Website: slack
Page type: billing-address
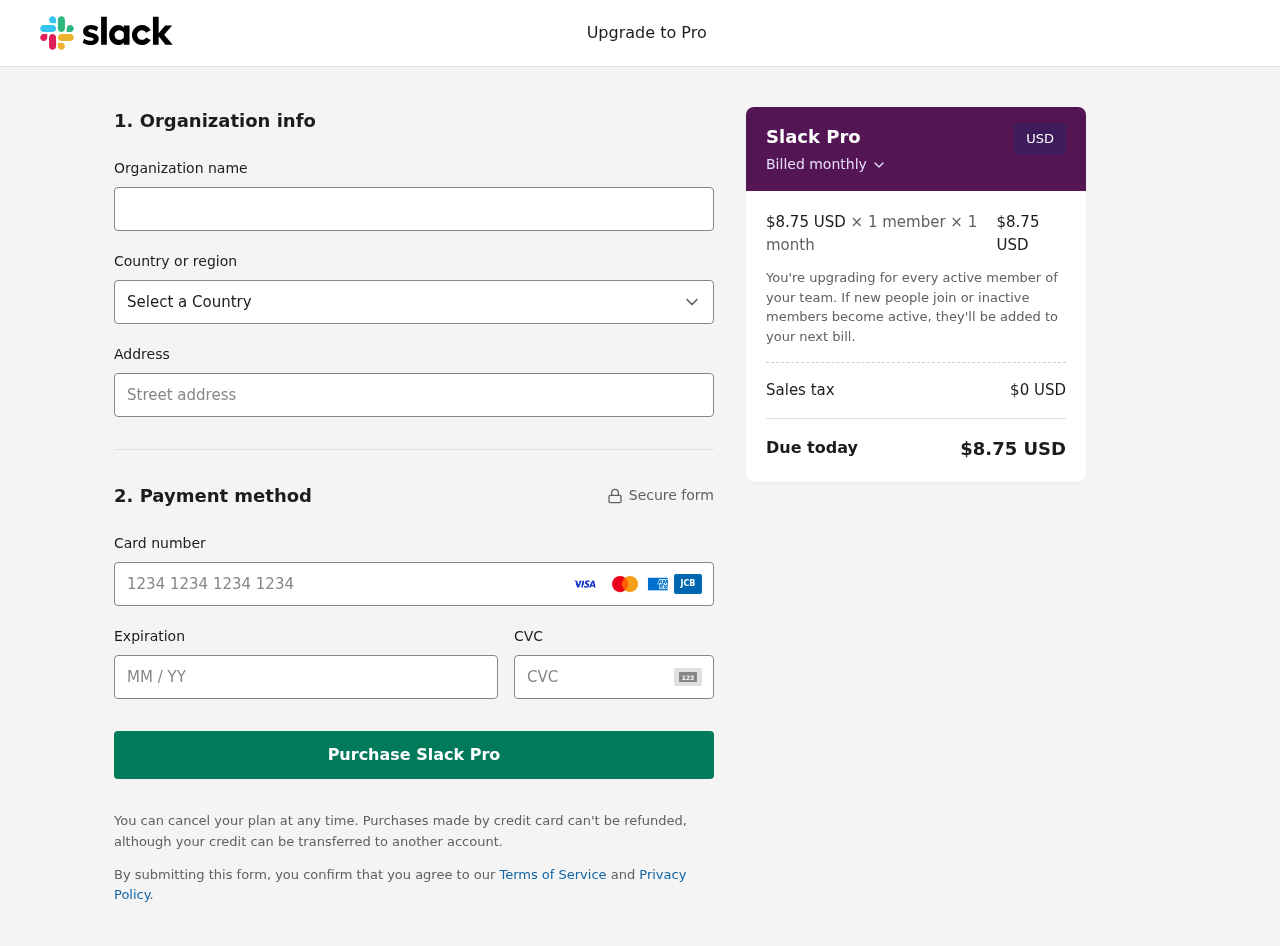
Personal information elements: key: PII_CARD_CVV
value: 652
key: PII_CARD_EXPIRY
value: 06/30
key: PII_CARD_NUMBER
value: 4942 8793 7210 1469
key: PII_COUNTRY
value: United States
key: PII_STREET
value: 050 Brown Stravenue
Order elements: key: ORDER_PRICE_PER_MEMBER
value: $8.75 USD
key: ORDER_MEMBER_COUNT
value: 1
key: ORDER_MONTH_COUNT
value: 1
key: ORDER_SUBTOTAL
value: $8.75 USD
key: ORDER_TAX
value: $0
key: ORDER_TOTAL
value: $8.75 USD